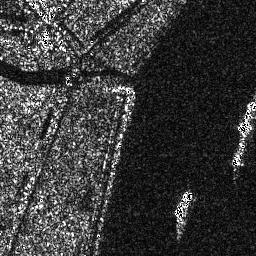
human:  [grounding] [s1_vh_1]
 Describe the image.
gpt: In the satellite image, there is  <ref>1 medium ship </ref> <box>[[67, 73, 74, 84, 0]]</box> located at bottom right,  <ref>1 medium ship </ref> <box>[[92, 39, 99, 51, 0]]</box> located at right.